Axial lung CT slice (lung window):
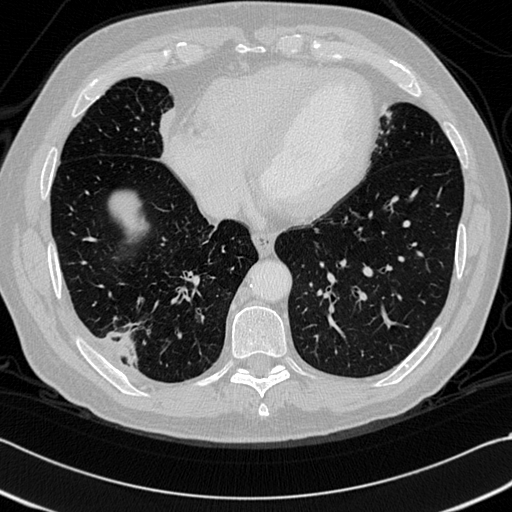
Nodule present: no